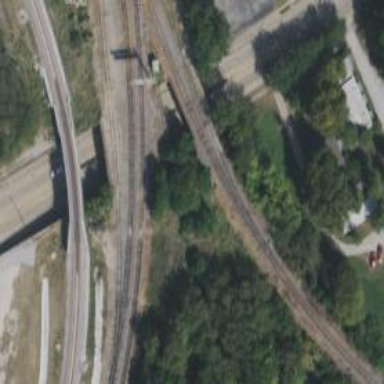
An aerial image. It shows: Railway yard.